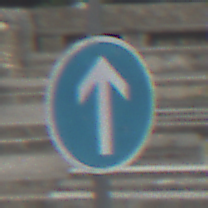
Verkehrszeichen: VorgeschriebeneFahrtrichtungGeradeaus
Umgebung: Outdoor, Suburban
Tageszeit: MorningAfternoon
Wetter: PartlyCloudy
Licht: Natural
Jahreszeit: NotSpecified
Kontrast: LowContrast